Question: I have the following toolbar:
I would like to add "Logout" button on the most left postion.
How can I do that?

Toolbar URL:
'''
http://77.235.53.170/split/split.htm
'''
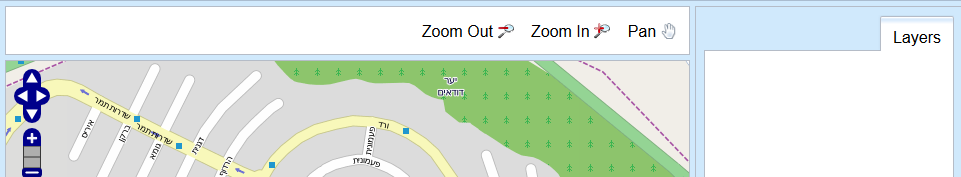
Answer: add style:'float:left;' or style:'float:right;'in data-dojo-props
'''
<div data-dojo-type="dijit/form/ToggleButton" id="toolbar1.layout" data-dojo-props="iconClass:'Pan', showLabel:true", style:'float:left;'>Layout</div>
'''